Brain MRI, t2w sequence, axial 2D slice.
Patient: age 27, sex F, weight 95 kg, height 1.95 m
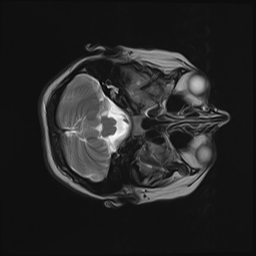